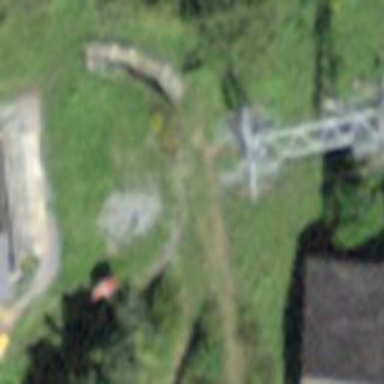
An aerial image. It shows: Cable car.